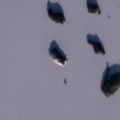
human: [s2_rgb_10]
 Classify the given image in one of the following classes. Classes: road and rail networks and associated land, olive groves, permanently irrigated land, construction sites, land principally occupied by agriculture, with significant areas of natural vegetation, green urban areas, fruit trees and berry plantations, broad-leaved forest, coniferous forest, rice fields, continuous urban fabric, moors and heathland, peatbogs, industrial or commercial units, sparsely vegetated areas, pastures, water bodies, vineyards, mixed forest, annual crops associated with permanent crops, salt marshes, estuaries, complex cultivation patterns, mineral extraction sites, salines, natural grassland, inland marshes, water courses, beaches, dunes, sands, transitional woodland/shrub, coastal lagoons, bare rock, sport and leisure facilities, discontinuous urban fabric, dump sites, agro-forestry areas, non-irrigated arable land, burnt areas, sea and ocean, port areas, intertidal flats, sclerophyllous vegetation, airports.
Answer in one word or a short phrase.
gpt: water bodies